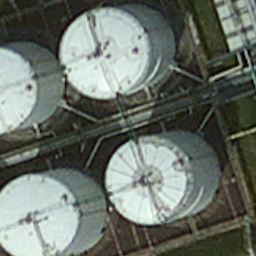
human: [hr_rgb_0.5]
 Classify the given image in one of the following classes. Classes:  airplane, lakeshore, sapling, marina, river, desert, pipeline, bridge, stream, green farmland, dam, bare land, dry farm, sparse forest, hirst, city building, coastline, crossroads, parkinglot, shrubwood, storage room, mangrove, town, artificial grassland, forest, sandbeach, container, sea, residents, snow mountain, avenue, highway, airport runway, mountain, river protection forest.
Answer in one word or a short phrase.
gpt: storage room